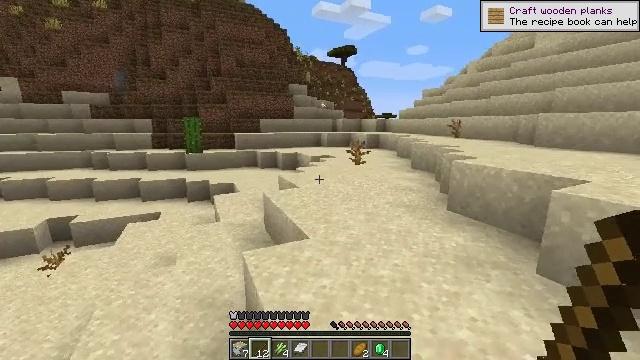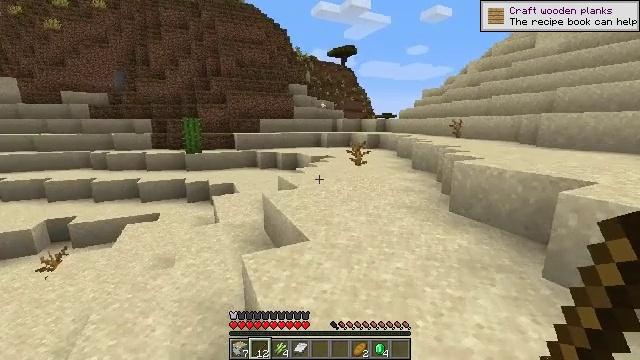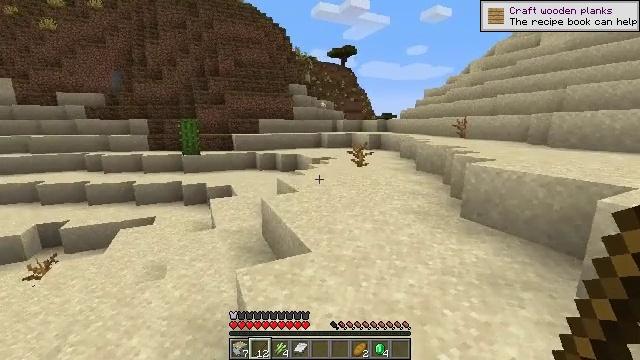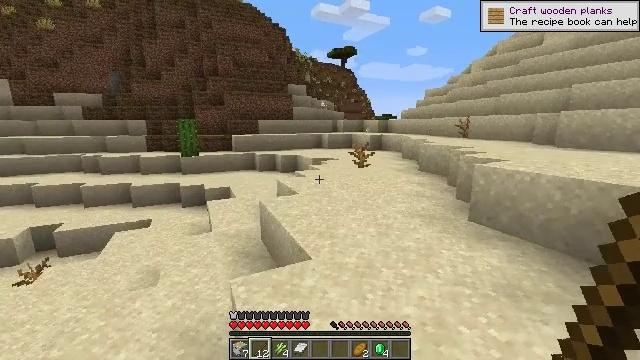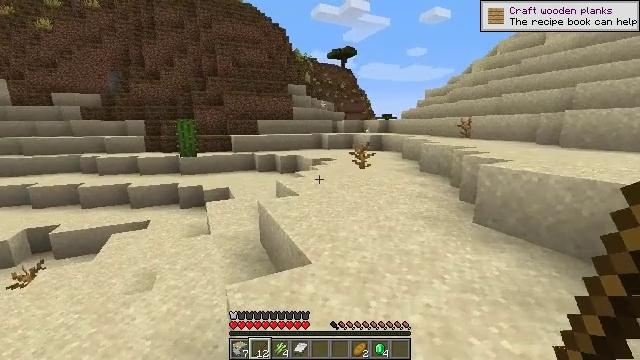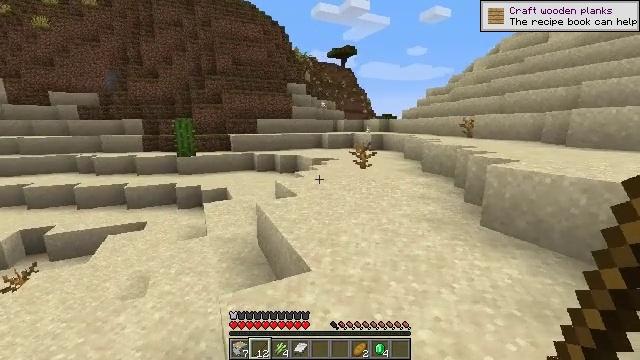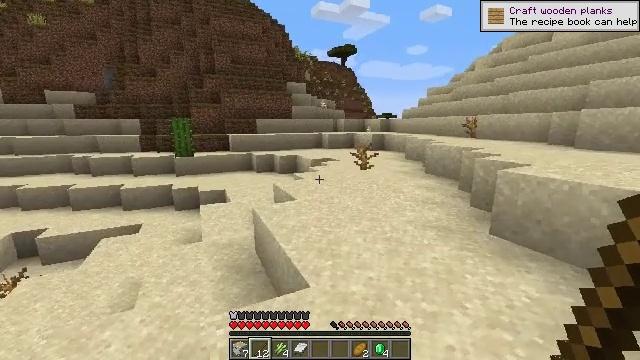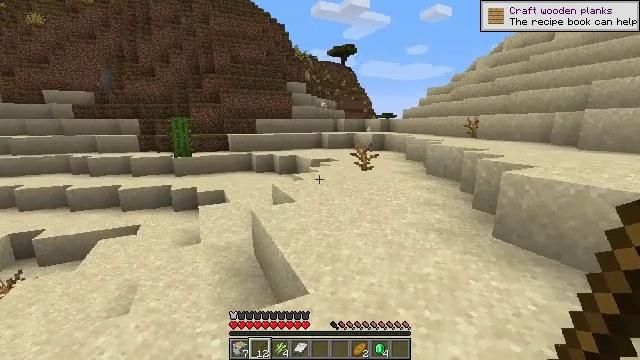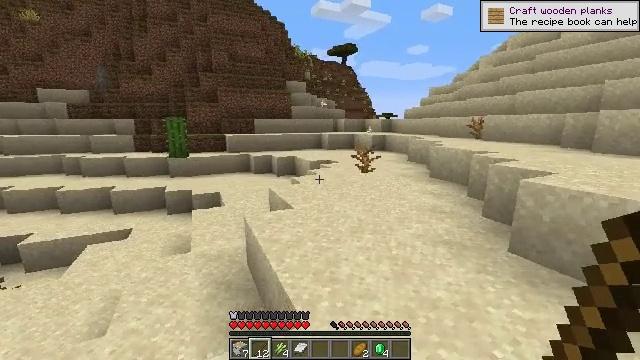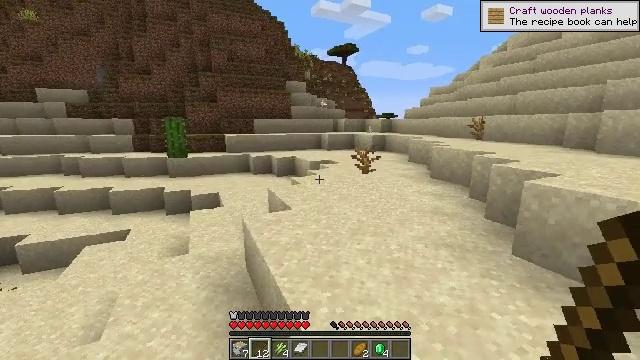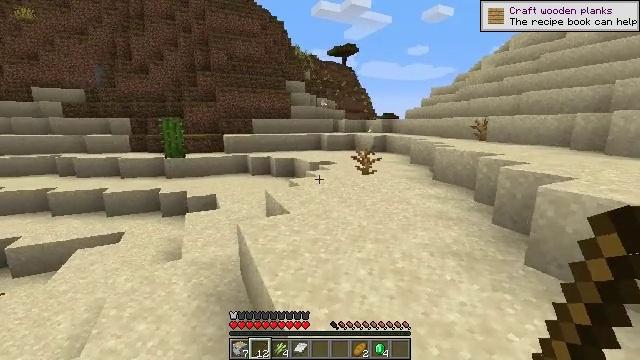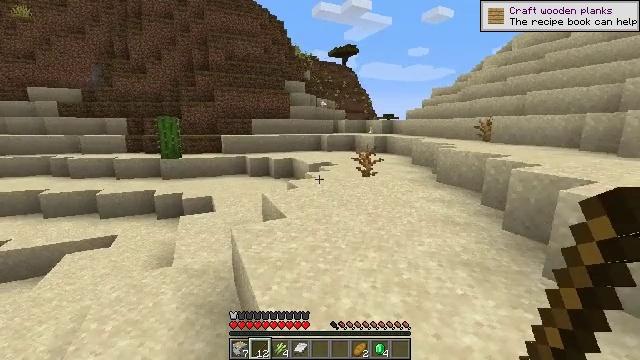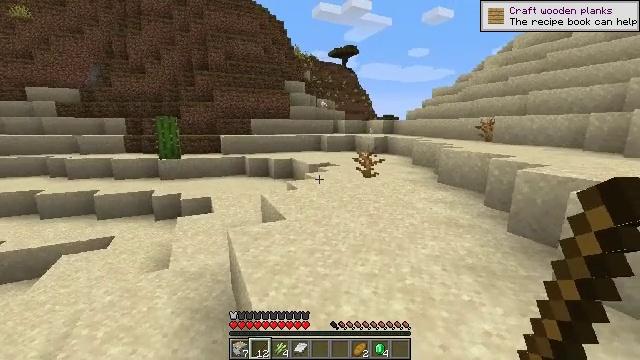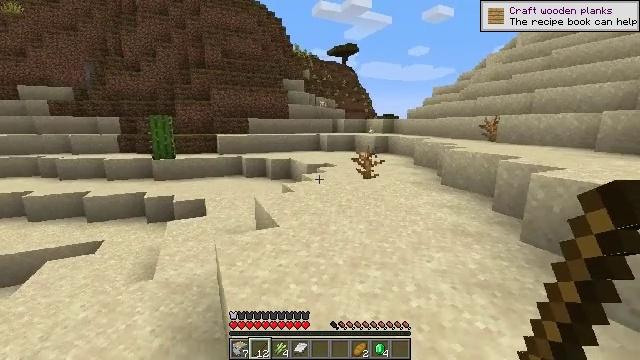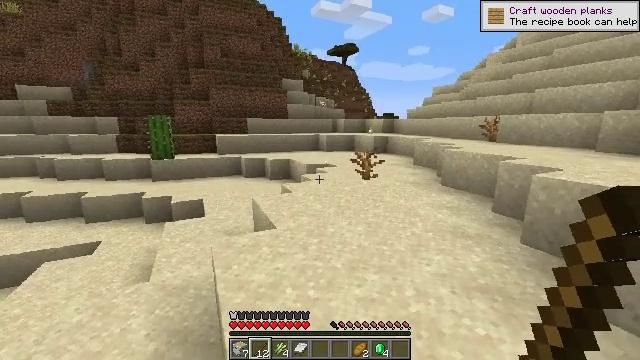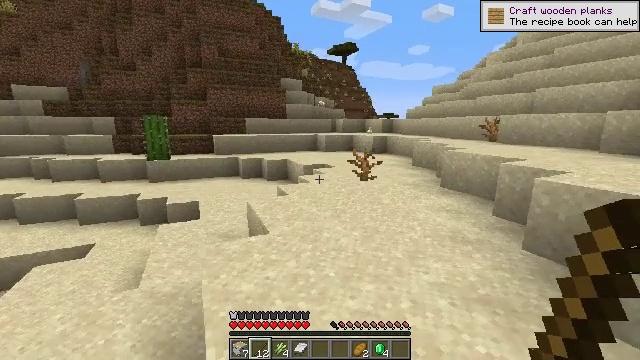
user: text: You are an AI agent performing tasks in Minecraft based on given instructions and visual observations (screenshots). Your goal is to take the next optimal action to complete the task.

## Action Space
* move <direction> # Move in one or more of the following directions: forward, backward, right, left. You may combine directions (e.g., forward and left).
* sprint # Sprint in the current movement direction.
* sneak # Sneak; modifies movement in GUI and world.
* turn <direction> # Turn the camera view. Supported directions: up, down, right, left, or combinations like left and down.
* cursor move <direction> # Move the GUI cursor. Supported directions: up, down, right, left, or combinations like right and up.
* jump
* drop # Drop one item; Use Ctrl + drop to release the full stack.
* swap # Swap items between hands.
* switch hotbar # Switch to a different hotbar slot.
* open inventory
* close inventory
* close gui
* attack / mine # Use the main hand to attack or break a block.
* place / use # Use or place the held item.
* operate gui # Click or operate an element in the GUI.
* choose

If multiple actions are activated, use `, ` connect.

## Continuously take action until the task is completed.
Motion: motion action
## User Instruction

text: Gather a dead bush.
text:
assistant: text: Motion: move forward
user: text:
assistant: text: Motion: move forward
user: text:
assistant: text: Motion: move forward
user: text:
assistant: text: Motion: move forward
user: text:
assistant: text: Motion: move forward
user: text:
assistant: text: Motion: move forward
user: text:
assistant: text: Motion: move forward
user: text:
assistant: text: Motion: move forward
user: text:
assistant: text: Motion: move forward
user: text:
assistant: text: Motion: move forward
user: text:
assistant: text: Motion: move forward
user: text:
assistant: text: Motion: move forward
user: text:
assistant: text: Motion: move forward and move right
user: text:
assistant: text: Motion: move forward and move right
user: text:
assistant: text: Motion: move forward and move right
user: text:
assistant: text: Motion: move forward
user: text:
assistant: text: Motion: move forward
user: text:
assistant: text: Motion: move forward
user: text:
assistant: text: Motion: move forward
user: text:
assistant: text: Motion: no_op
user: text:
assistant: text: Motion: no_op
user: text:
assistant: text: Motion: no_op
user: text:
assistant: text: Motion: no_op
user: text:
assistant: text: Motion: no_op
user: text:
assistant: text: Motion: no_op
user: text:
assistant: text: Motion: no_op
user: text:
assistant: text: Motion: no_op
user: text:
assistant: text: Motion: turn right
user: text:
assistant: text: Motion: turn right and down
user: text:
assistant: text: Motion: no_op